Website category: sports
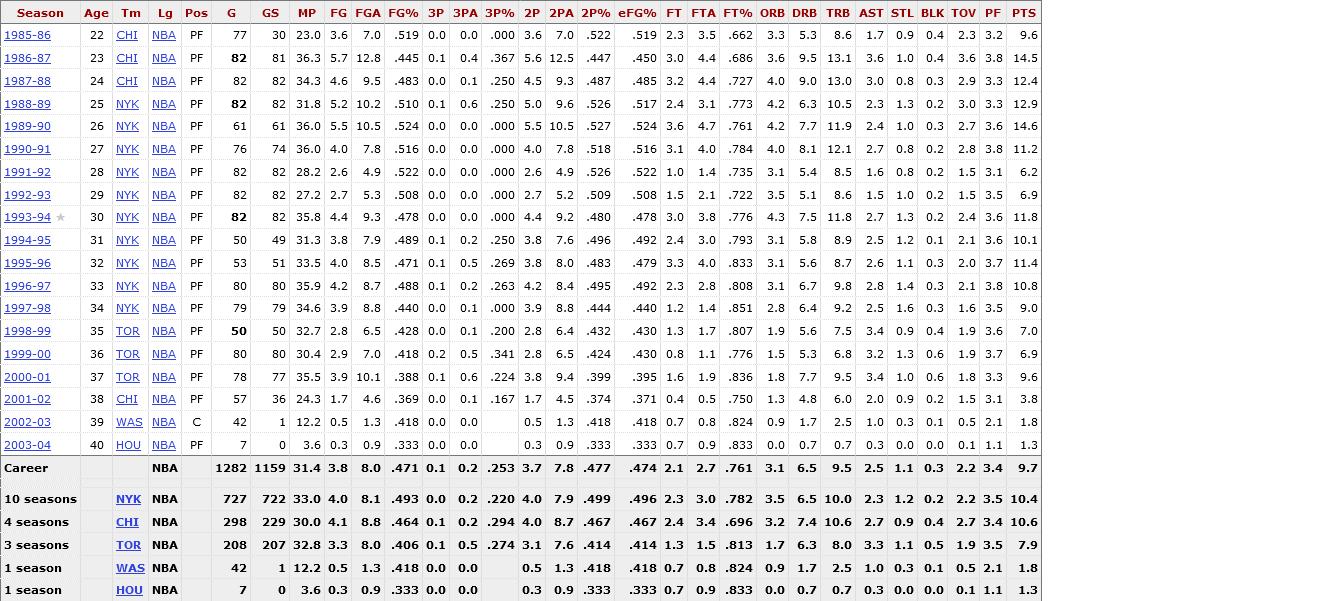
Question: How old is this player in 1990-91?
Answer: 27

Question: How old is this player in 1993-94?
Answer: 30

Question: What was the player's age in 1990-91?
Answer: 27

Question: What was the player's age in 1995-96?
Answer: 32

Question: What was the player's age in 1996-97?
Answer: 33

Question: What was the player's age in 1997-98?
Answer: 34

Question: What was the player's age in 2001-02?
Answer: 38

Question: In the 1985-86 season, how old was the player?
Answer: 22

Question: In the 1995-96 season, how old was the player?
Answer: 32

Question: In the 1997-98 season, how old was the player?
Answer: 34

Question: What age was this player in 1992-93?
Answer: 29

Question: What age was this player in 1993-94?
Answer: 30

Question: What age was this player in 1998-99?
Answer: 35

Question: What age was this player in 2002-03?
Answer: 39

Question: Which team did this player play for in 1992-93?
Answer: NYK

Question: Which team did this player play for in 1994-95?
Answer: NYK

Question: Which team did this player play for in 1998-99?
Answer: TOR

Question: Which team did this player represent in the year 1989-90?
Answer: NYK

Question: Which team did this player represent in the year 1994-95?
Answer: NYK

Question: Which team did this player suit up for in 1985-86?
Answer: CHI

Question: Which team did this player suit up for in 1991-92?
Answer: NYK

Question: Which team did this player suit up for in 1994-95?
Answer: NYK

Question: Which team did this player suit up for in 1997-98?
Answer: NYK

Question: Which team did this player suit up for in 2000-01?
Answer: TOR

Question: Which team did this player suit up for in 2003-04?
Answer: HOU

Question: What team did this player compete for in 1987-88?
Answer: CHI

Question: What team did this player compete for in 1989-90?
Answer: NYK

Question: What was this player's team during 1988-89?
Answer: NYK

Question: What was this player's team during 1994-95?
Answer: NYK

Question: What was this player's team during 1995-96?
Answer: NYK

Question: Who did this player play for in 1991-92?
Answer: NYK

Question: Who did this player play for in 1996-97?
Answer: NYK

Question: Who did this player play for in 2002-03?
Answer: WAS

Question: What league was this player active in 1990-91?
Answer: NBA

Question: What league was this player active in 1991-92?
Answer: NBA

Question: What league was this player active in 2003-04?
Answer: NBA

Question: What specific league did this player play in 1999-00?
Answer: NBA

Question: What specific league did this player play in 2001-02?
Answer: NBA

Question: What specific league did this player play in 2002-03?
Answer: NBA

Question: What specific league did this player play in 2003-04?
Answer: NBA

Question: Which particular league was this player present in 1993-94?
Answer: NBA

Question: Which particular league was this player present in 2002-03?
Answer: NBA

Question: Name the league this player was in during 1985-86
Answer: NBA

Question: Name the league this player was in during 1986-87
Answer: NBA

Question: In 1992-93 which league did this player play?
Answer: NBA

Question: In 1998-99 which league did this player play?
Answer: NBA

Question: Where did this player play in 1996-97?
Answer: NBA

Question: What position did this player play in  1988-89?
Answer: PF

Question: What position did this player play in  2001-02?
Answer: PF

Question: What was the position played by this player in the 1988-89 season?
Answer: PF

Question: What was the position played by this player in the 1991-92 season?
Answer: PF

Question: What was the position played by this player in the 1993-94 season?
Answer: PF

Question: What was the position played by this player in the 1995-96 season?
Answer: PF

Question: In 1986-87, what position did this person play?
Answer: PF

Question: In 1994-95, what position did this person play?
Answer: PF

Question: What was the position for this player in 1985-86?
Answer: PF

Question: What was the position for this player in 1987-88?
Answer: PF

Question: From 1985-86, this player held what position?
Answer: PF

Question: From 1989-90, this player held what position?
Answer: PF

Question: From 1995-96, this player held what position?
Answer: PF

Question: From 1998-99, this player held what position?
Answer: PF

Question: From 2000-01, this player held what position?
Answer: PF

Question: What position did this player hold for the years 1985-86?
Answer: PF

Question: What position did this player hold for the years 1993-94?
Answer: PF